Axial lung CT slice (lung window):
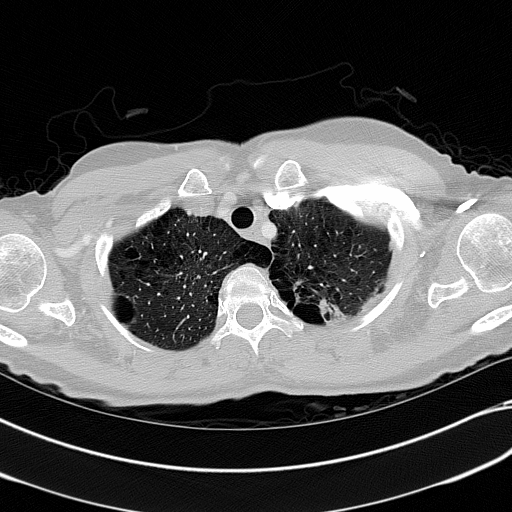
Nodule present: no